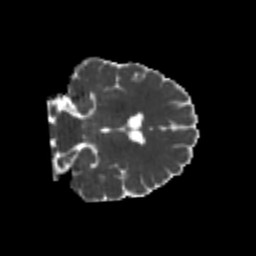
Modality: MD
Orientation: coronal
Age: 23
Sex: female
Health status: healthy
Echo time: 0.074 s